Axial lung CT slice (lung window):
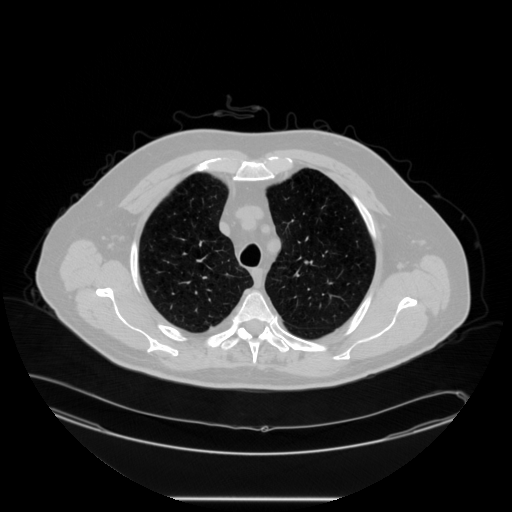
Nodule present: no